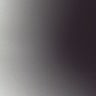
Metastatic tissue present: no